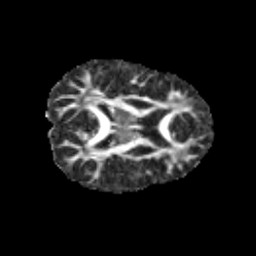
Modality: FA
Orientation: axial
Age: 12
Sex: male
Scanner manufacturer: siemens
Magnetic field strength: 3 T
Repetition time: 3.8 s
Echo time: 0.07 s